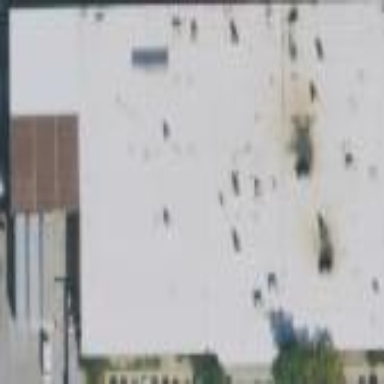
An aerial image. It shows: Warehouse building.